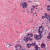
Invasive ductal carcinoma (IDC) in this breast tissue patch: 0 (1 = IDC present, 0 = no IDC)